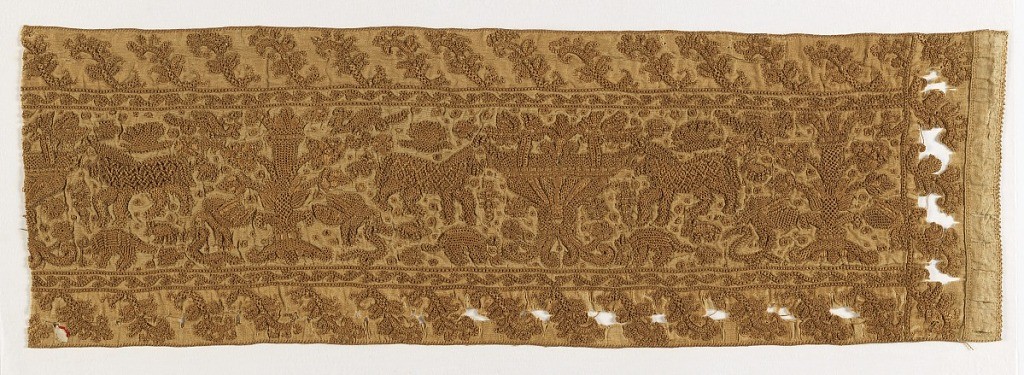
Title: Border
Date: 17th–18th century
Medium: linen Technique: embroidered
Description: Fragment of an embroidered border made of brown linen raised stitches on linen ground.